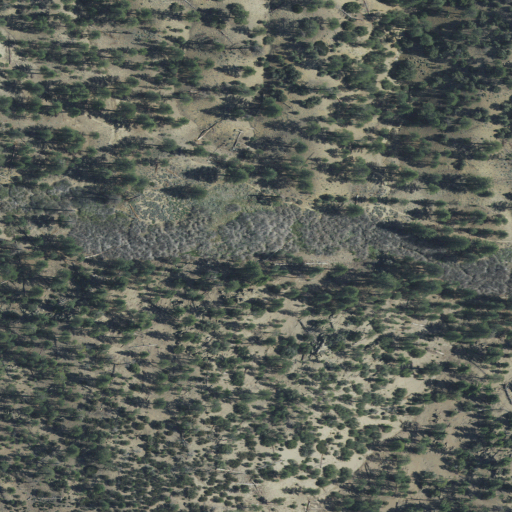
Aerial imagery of plain(s) in California named Lilly Meadows containing evergreen forest, shrub, open development, mixed forest, and low intensity development